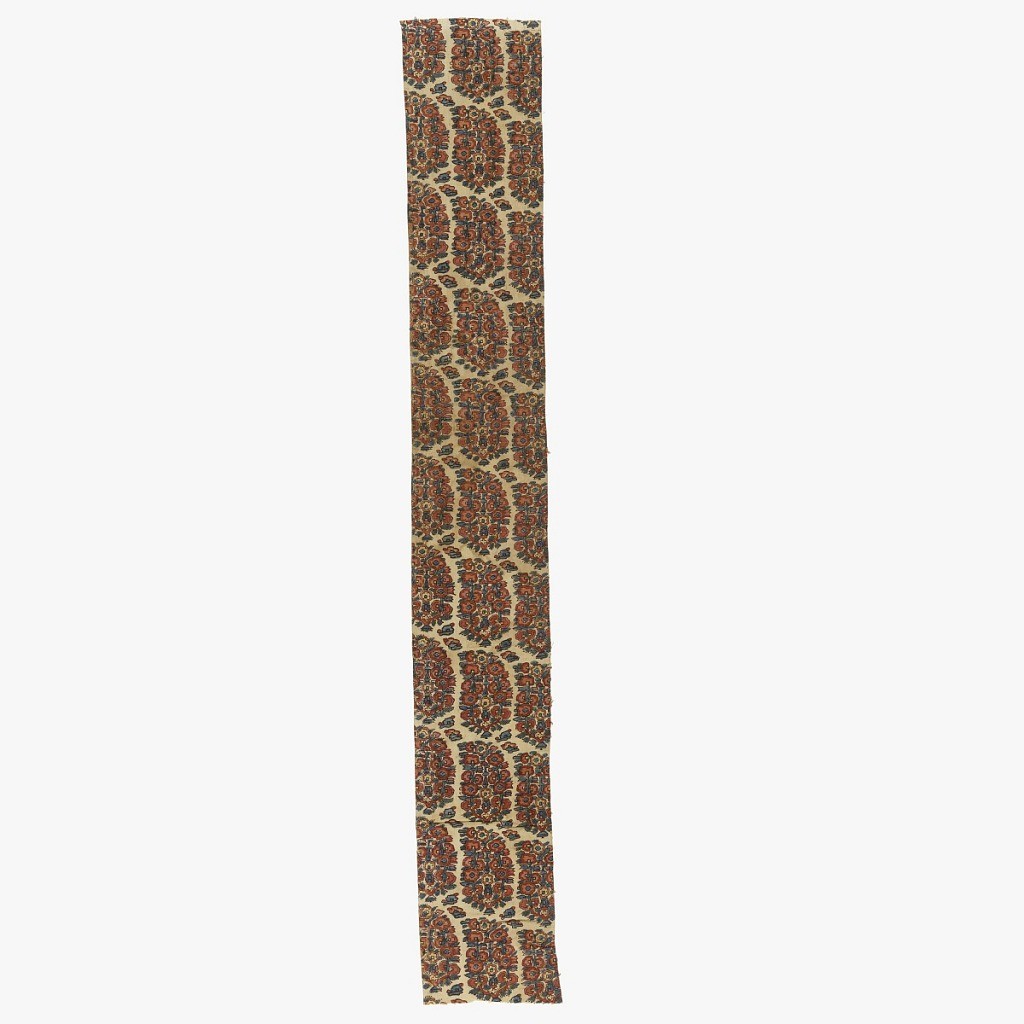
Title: Fragments
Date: early 19th century
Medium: cotton Technique: block-printed on plain weave
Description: White cotton block-printed in cone or pine-shaped motif in two shades of red and blue.